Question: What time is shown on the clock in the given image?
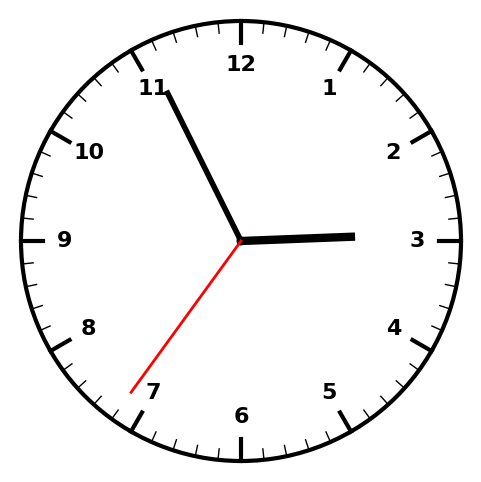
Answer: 02:55:36